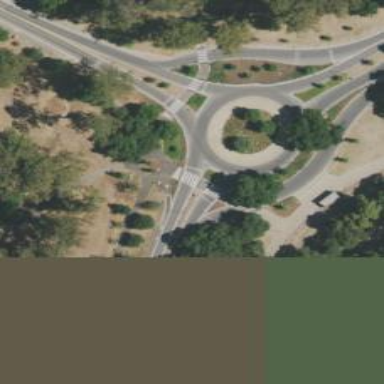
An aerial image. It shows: Marked crossing on cycleway.